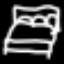
Label: bed